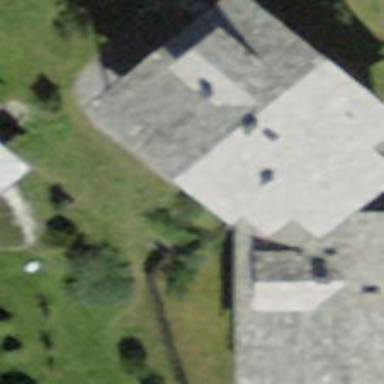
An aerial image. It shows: Residential building with gabled roof. The roof is light grey and oriented along the building. The overall color of the building is linen.